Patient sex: M
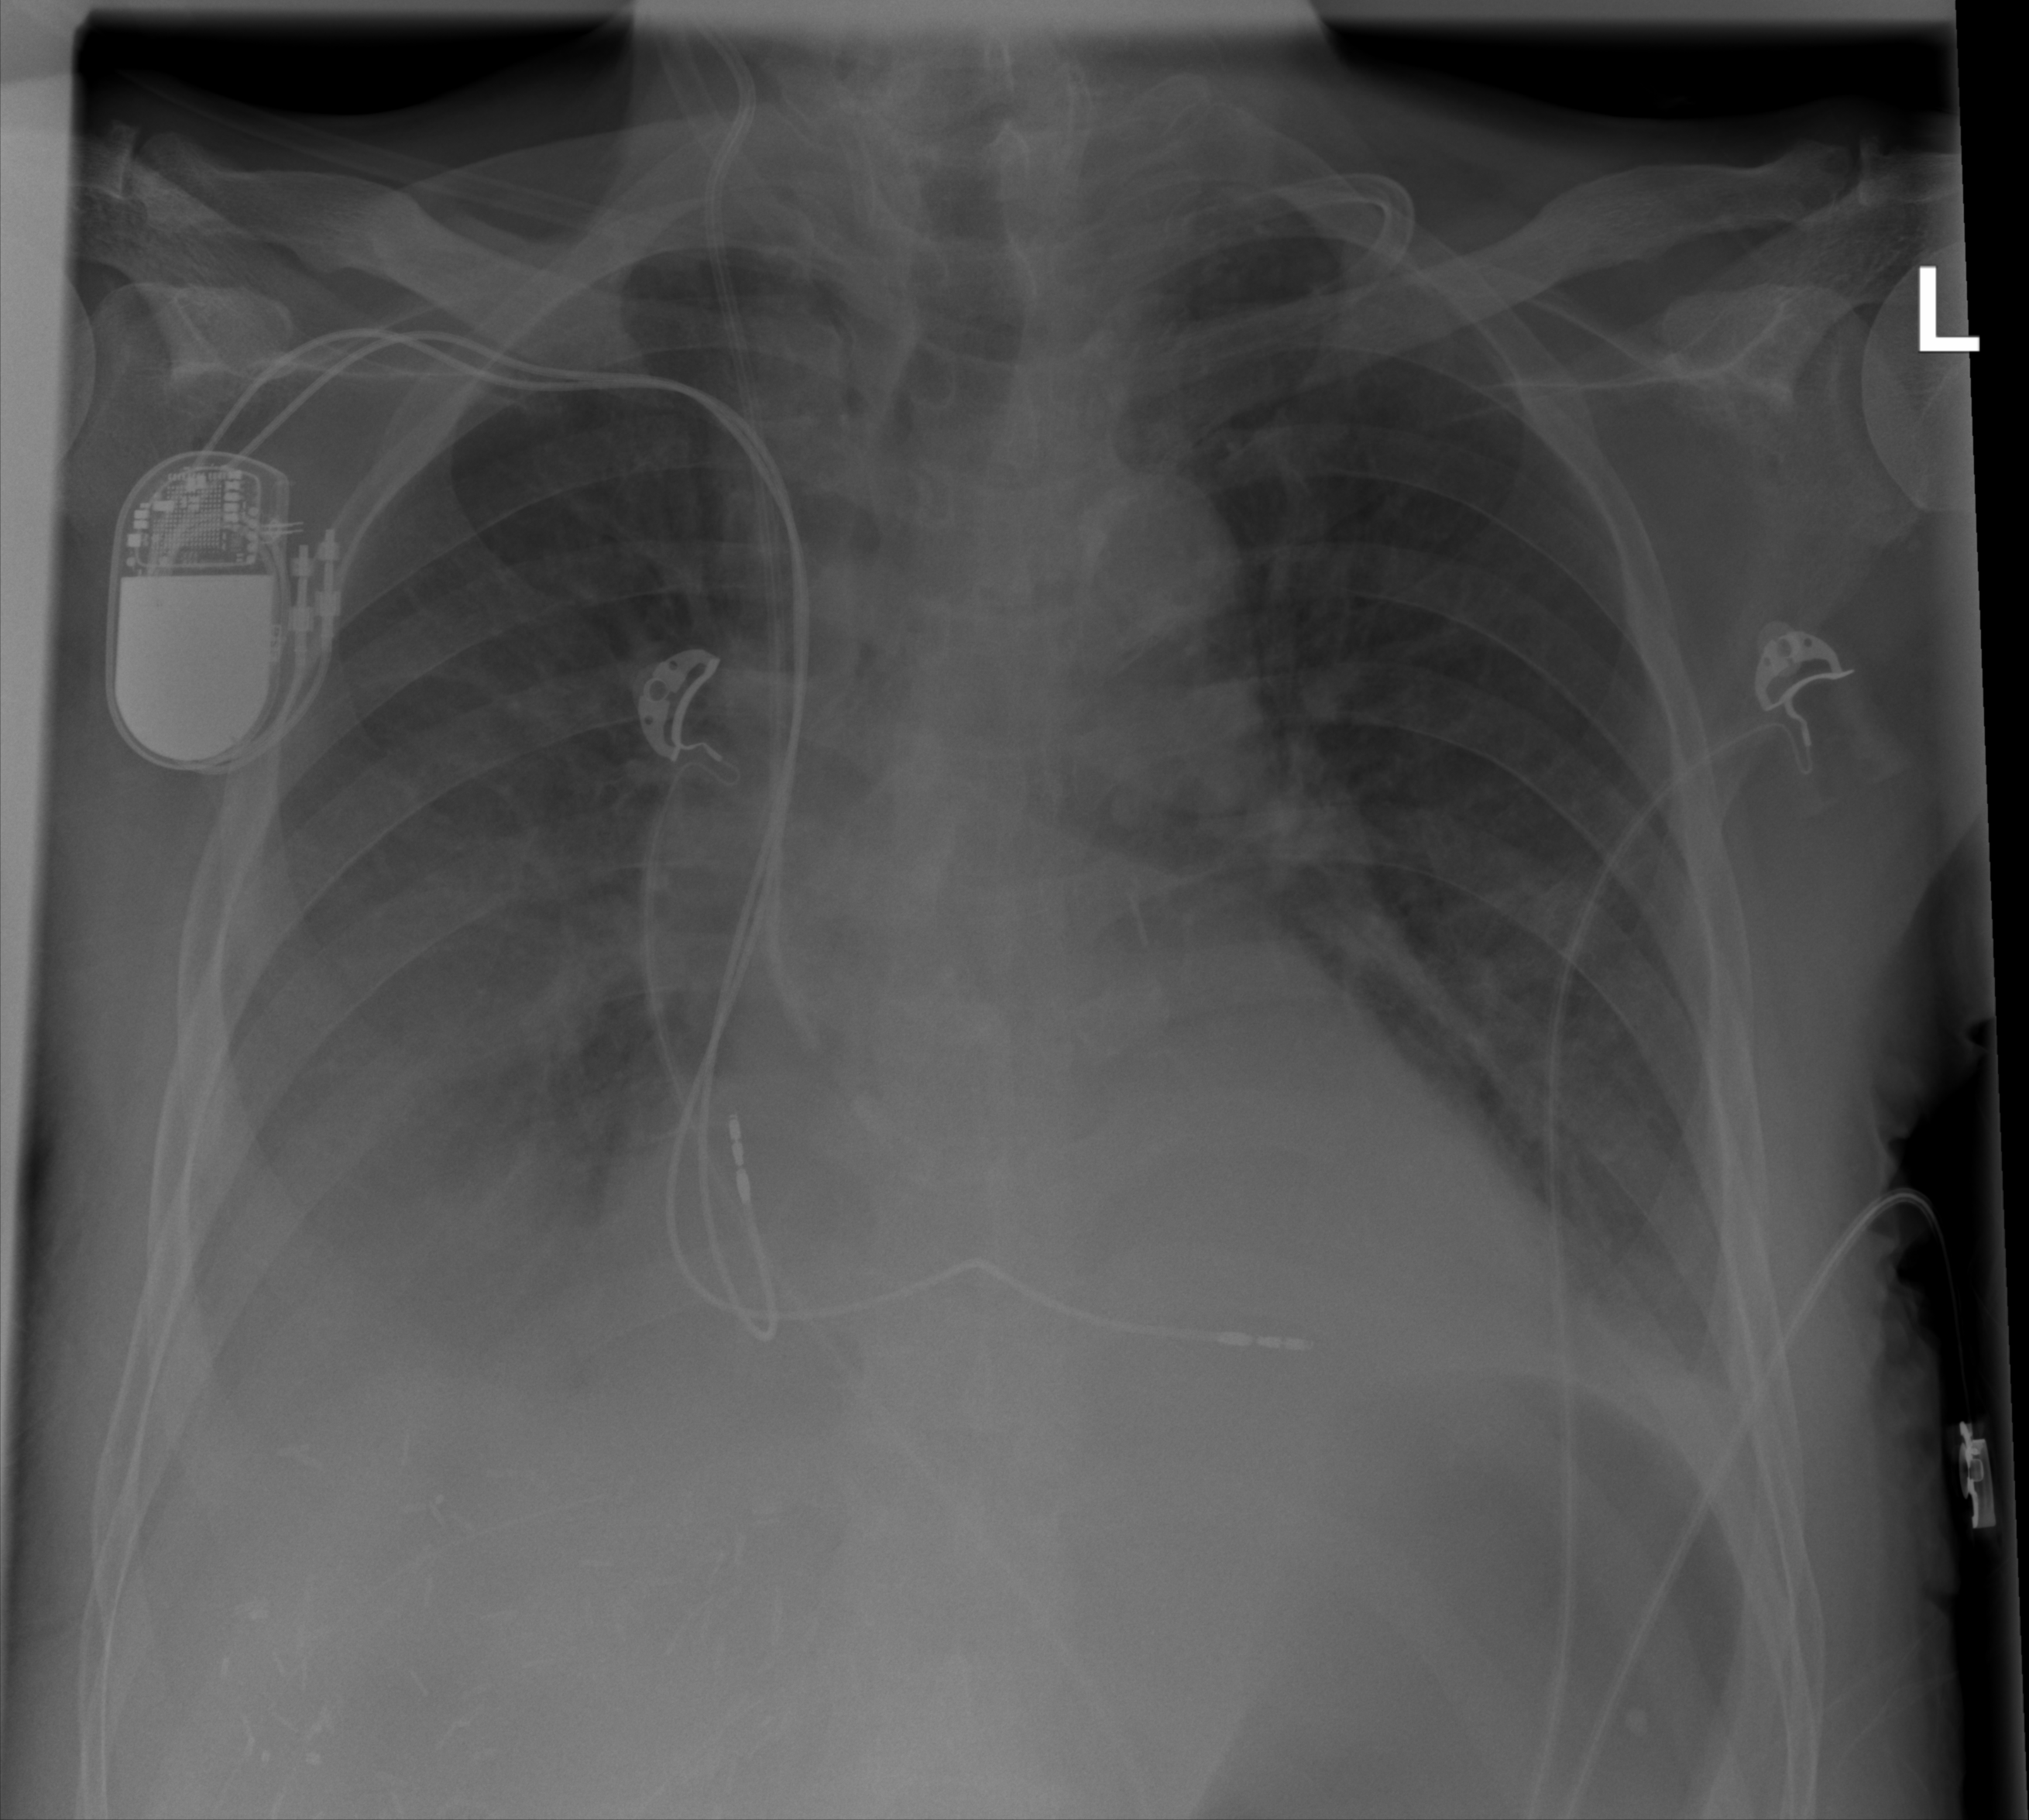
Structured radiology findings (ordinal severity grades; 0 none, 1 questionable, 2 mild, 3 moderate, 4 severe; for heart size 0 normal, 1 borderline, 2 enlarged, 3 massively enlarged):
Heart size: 2
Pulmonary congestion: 2
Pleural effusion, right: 3
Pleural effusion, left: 2
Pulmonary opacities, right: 0
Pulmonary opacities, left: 0
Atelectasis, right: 2
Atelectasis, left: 2